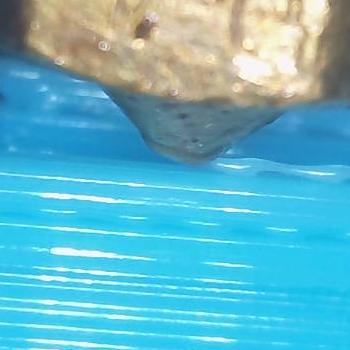
Flow rate: 42%